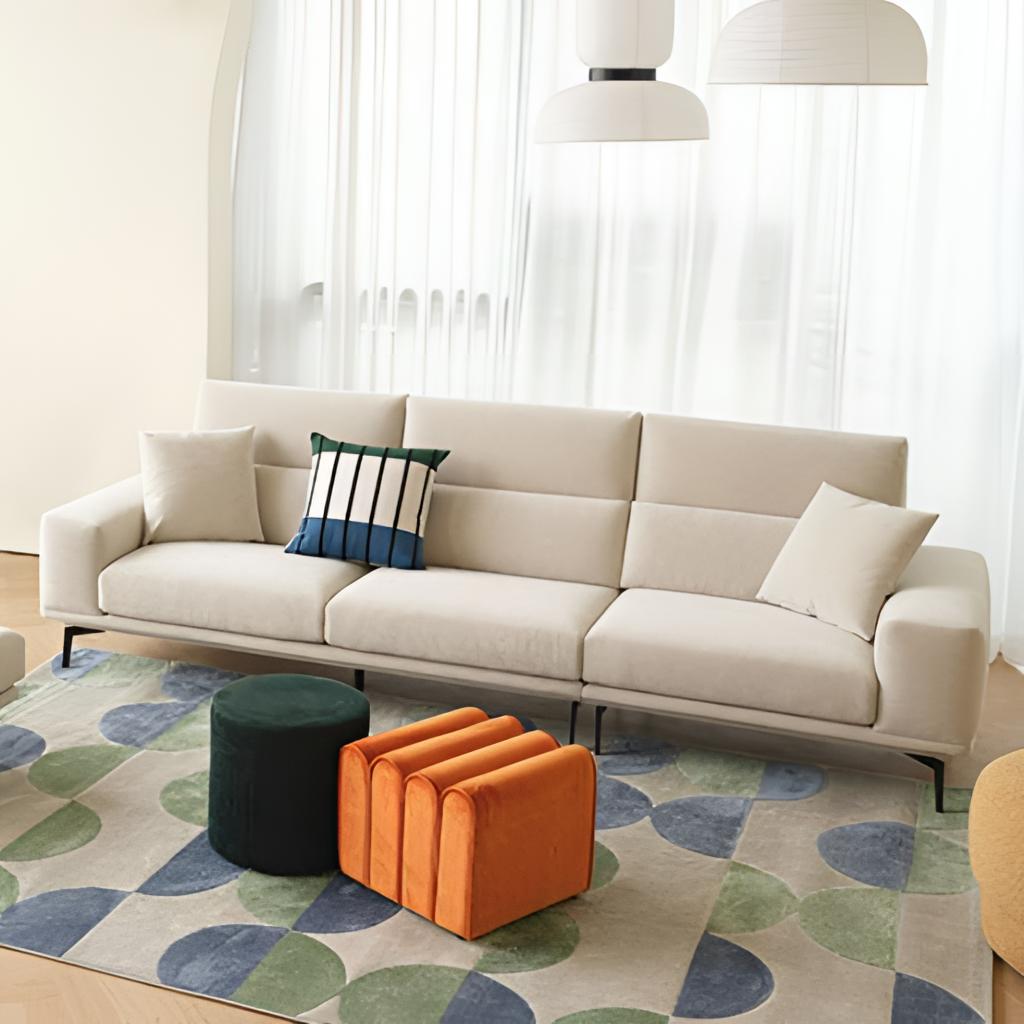
fabric sofa, living room, white fabric wallpaper, with sheer pattern, wood flooring, with herringbone pattern, contemporary